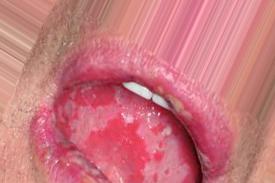
Condition: Mouth Ulcer